Question: I've got the following code in C++:
'''
DWORD _intLen;
LPWSTR lpFilename = new wchar_t[200];
DWORD nSize = 200;
//get process file path
_intLen = GetModuleFileNameEx(1000, NULL, lpFilename, nSize);
'''
Now I' trying to use this in VB.Net:
'''
Public Declare Function GetModuleFileNameExW Lib "PSAPI.DLL" (ByVal hProcess As Integer, ByVal hModule As Integer, ByRef lpFilename As String, ByVal nSize As Integer) As Integer
Dim _intLen As Integer
Dim lpFilename As String
Dim nSize As Integer
nSize = 200
lpFilename = Space(400)
'get process file path
_intLen = GetModuleFileNameExW(1000, nothing, lpFilename, nSize)
'''
which results in the following error:

Any Ideas?
Addition Notes: I've tested the code with the string builder:
'''
Public Declare Function GetModuleFileNameExW Lib "PSAPI.DLL" (ByVal hProcess As Integer, ByVal hModule As Integer, ByRef lpFilename As StringBuilder, ByVal nSize As Integer) As Integer
Dim _intLen As Integer
Dim lpFilename As StringBuilder
Dim nSize As Integer
nSize = 200
lpFilename = New StringBuilder()
'also tried this
'lpFilename.append(space(nSize))
'and this
'lpFilename = New StringBuilder(nSize)
_intLen = GetModuleFileNameExW(1000, 0, lpFilename, nSize)
'''
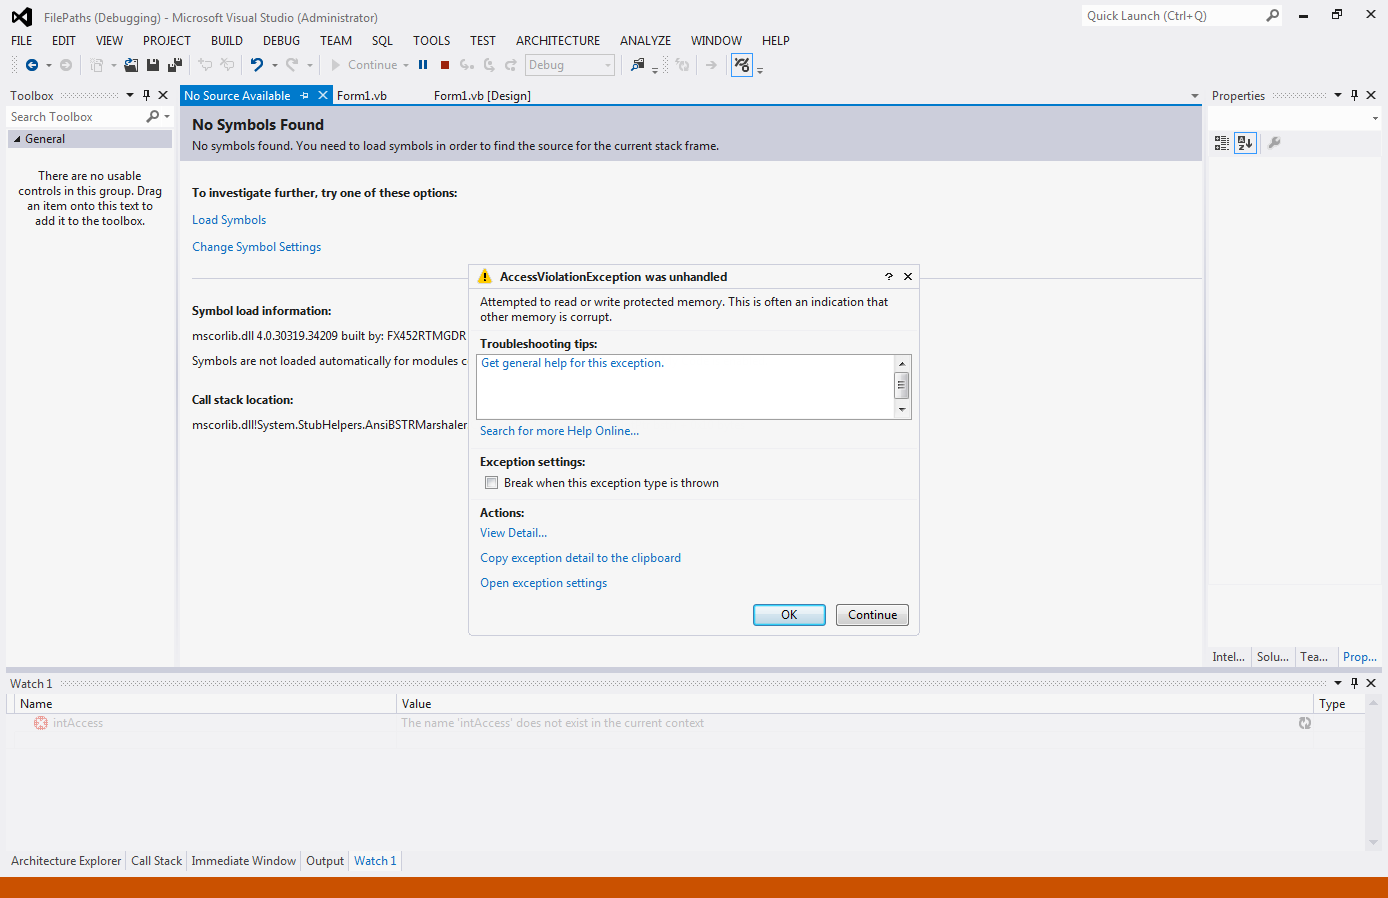
Answer: Your p/invoke declaration (which we cannot see) is wrong. You need to declare the filename to be a 'StringBuilder'. That's because the data flows from the callee to the caller. It is an out parameter.
The p/invoke declaration from <URL> is accurate and can be used:
'''
<DllImport("psapi.dll")> _
Public Shared Function GetModuleFileNameEx(ByVal hProcess As IntPtr, ByVal hModule As IntPtr, <Out()> ByVal lpBaseName As StringBuilder, <<URL> As UInteger
End Function
'''
This is a rather pointless exercise though. The managed 'Process' class already does what you need. Get a 'Process' object representing the external process. Get the main module of the process with the 'MainModule' property. Then obtain the file name with the 'FileName' property.